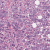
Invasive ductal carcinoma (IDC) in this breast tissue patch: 1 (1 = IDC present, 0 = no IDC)